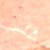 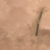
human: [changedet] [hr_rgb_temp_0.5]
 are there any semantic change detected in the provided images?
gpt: One narrow park appears in the desert.